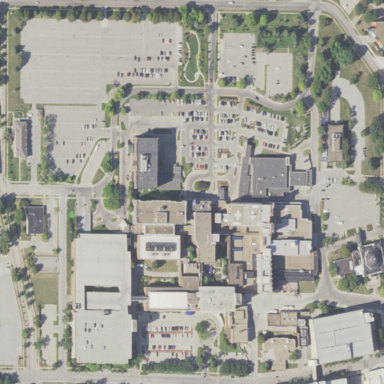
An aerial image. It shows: Hospital providing healthcare services.